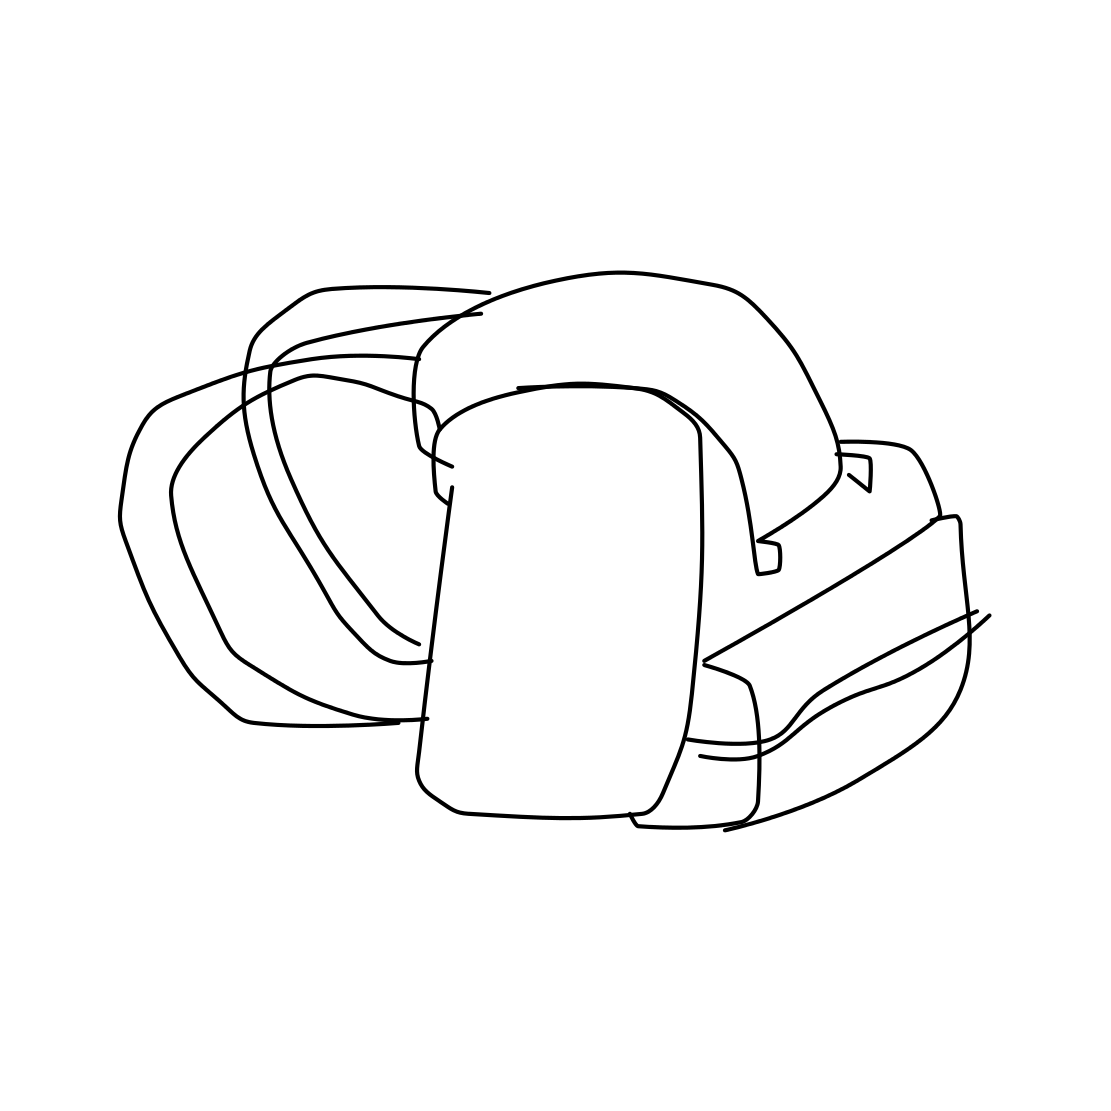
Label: backpack